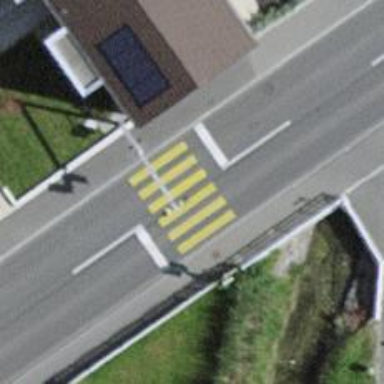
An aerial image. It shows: Marked crossing with zebra stripes on the road.